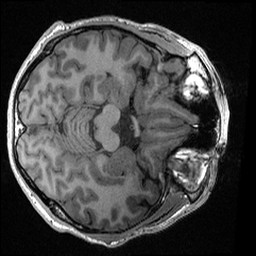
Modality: T1w
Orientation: axial
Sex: male
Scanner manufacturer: ge
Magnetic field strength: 3 T
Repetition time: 0.0064 s
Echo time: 0.00281 s